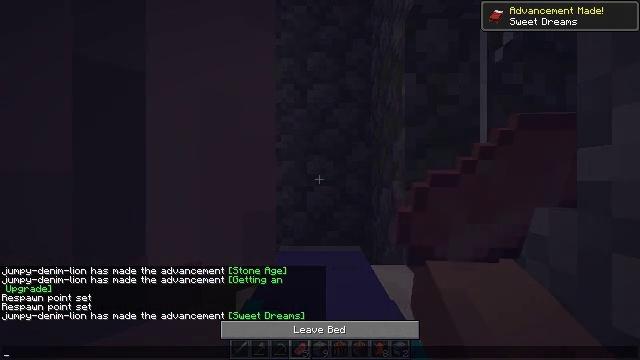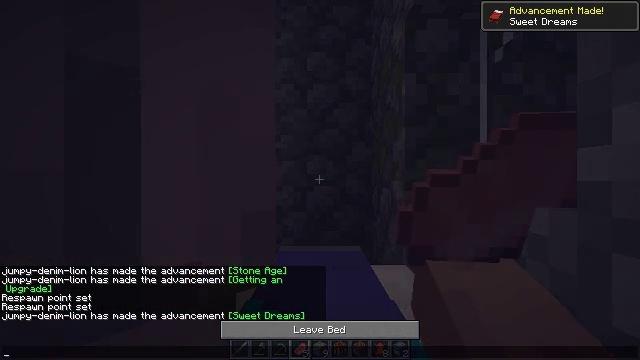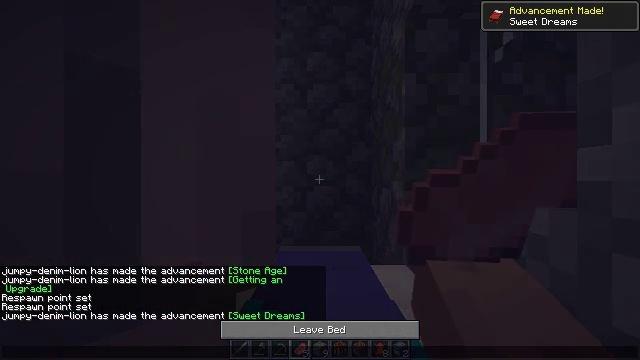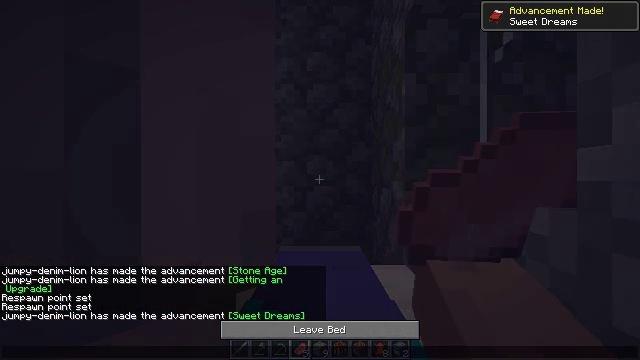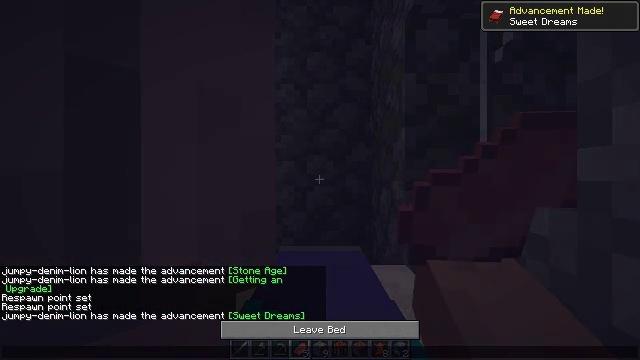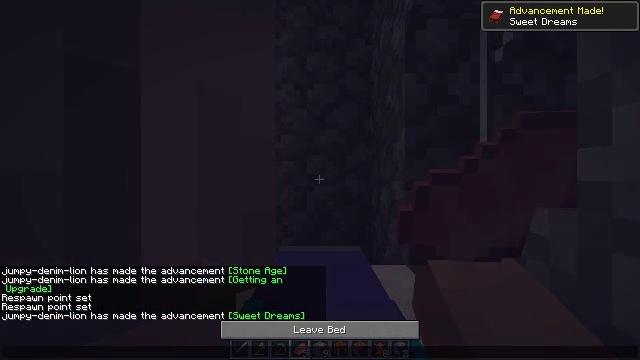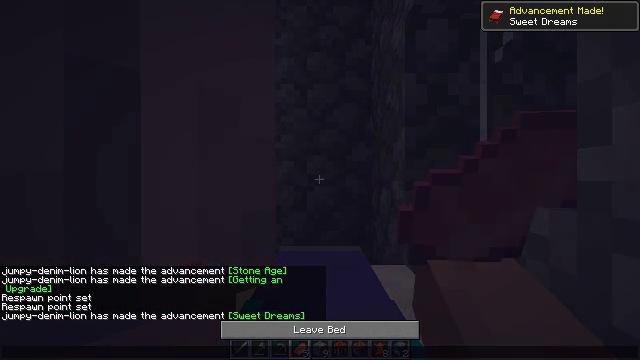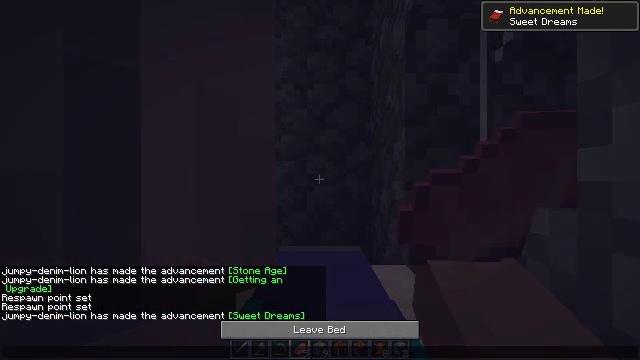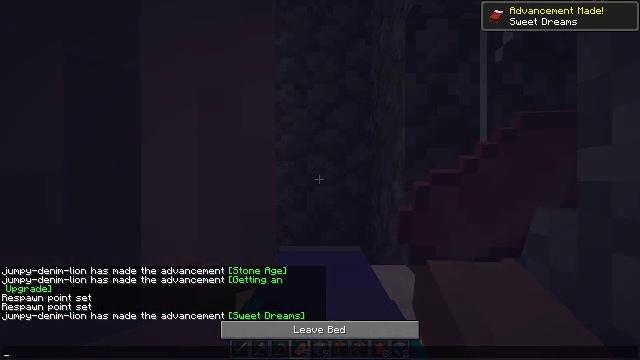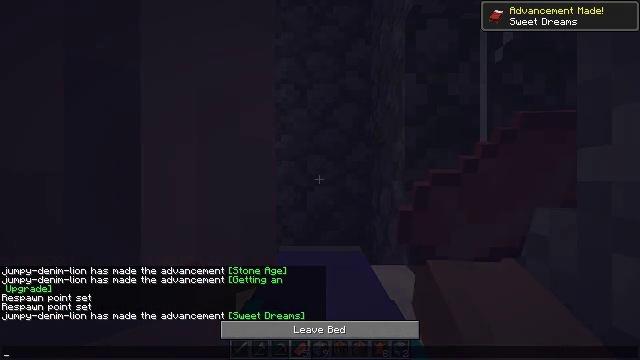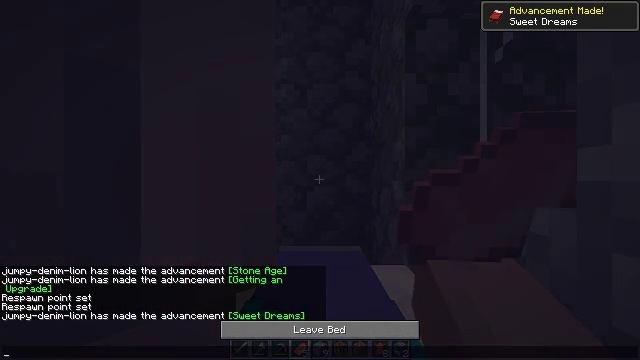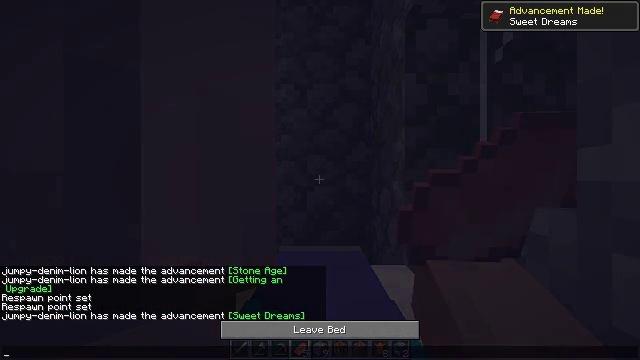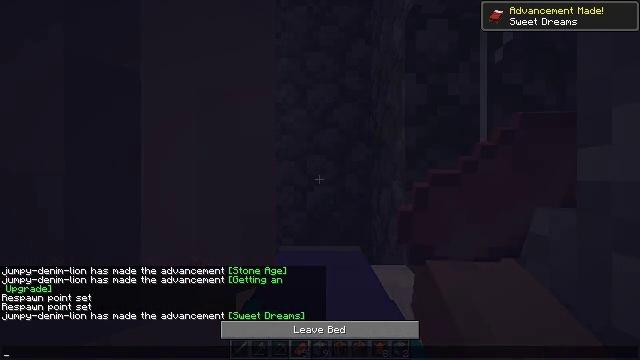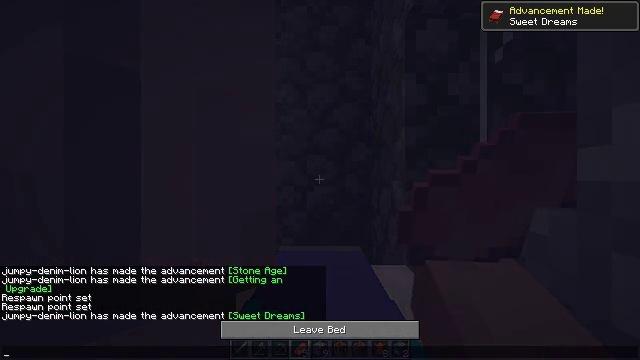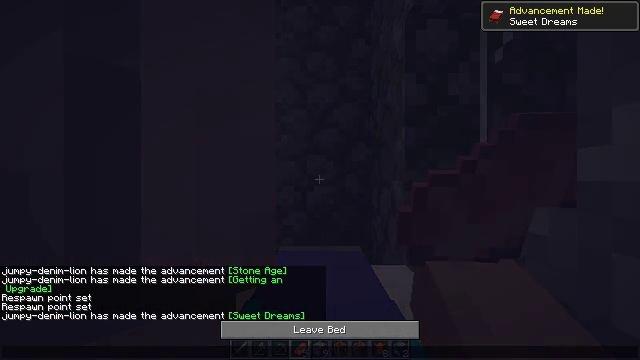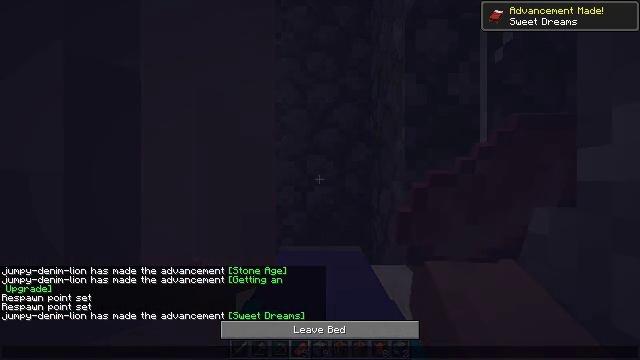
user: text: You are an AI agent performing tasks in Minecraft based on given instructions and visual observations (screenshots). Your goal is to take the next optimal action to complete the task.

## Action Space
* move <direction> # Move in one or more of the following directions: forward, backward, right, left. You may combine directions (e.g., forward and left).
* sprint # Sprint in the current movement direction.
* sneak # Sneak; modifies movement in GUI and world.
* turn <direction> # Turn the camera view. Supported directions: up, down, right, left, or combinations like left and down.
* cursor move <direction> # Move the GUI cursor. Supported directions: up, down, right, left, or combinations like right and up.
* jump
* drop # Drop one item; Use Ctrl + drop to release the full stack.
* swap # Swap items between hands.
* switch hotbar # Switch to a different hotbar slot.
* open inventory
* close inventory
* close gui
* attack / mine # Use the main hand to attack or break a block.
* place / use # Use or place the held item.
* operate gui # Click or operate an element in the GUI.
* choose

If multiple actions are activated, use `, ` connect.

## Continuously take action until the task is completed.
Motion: motion action
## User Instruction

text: Gather the blast furnace into your inventory.
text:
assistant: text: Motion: no_op
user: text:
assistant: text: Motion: no_op
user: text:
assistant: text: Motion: no_op
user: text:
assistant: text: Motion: no_op
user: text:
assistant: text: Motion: no_op
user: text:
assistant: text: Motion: no_op
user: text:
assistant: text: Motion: no_op
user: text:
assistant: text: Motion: no_op
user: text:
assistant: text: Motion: no_op
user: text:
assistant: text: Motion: no_op
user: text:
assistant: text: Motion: no_op
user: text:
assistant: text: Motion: no_op
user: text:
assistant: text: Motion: no_op
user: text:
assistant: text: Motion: no_op
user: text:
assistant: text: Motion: no_op
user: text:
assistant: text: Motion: no_op
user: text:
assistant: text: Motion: no_op
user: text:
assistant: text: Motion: no_op
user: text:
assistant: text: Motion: no_op
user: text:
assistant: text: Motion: no_op
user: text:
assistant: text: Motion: no_op
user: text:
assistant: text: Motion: no_op
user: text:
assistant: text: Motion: no_op
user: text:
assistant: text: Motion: no_op
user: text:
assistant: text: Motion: no_op
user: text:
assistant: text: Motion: close gui
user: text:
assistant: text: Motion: no_op
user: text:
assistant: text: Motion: no_op
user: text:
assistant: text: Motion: no_op
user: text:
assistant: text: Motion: no_op